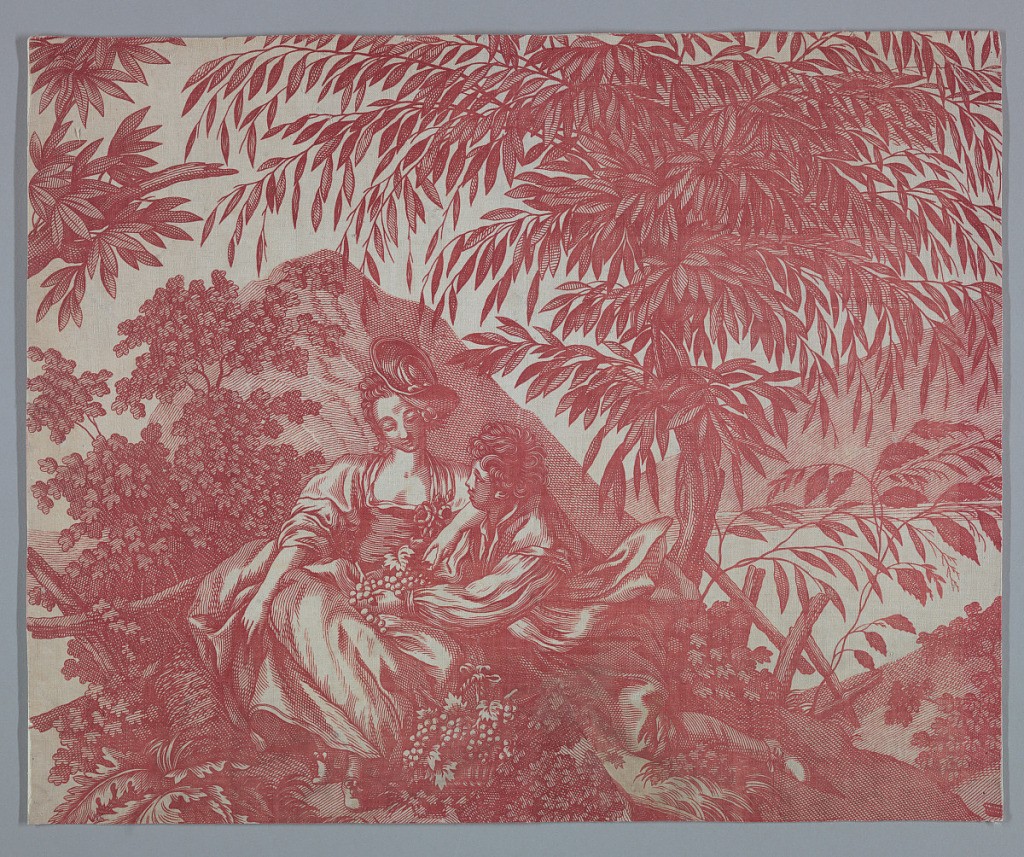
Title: Fragment
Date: early 19th century
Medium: cotton Technique: printed on plain weave
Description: Fragment shows a man and woman seat on a hillside under trees. In red on white.